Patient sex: M
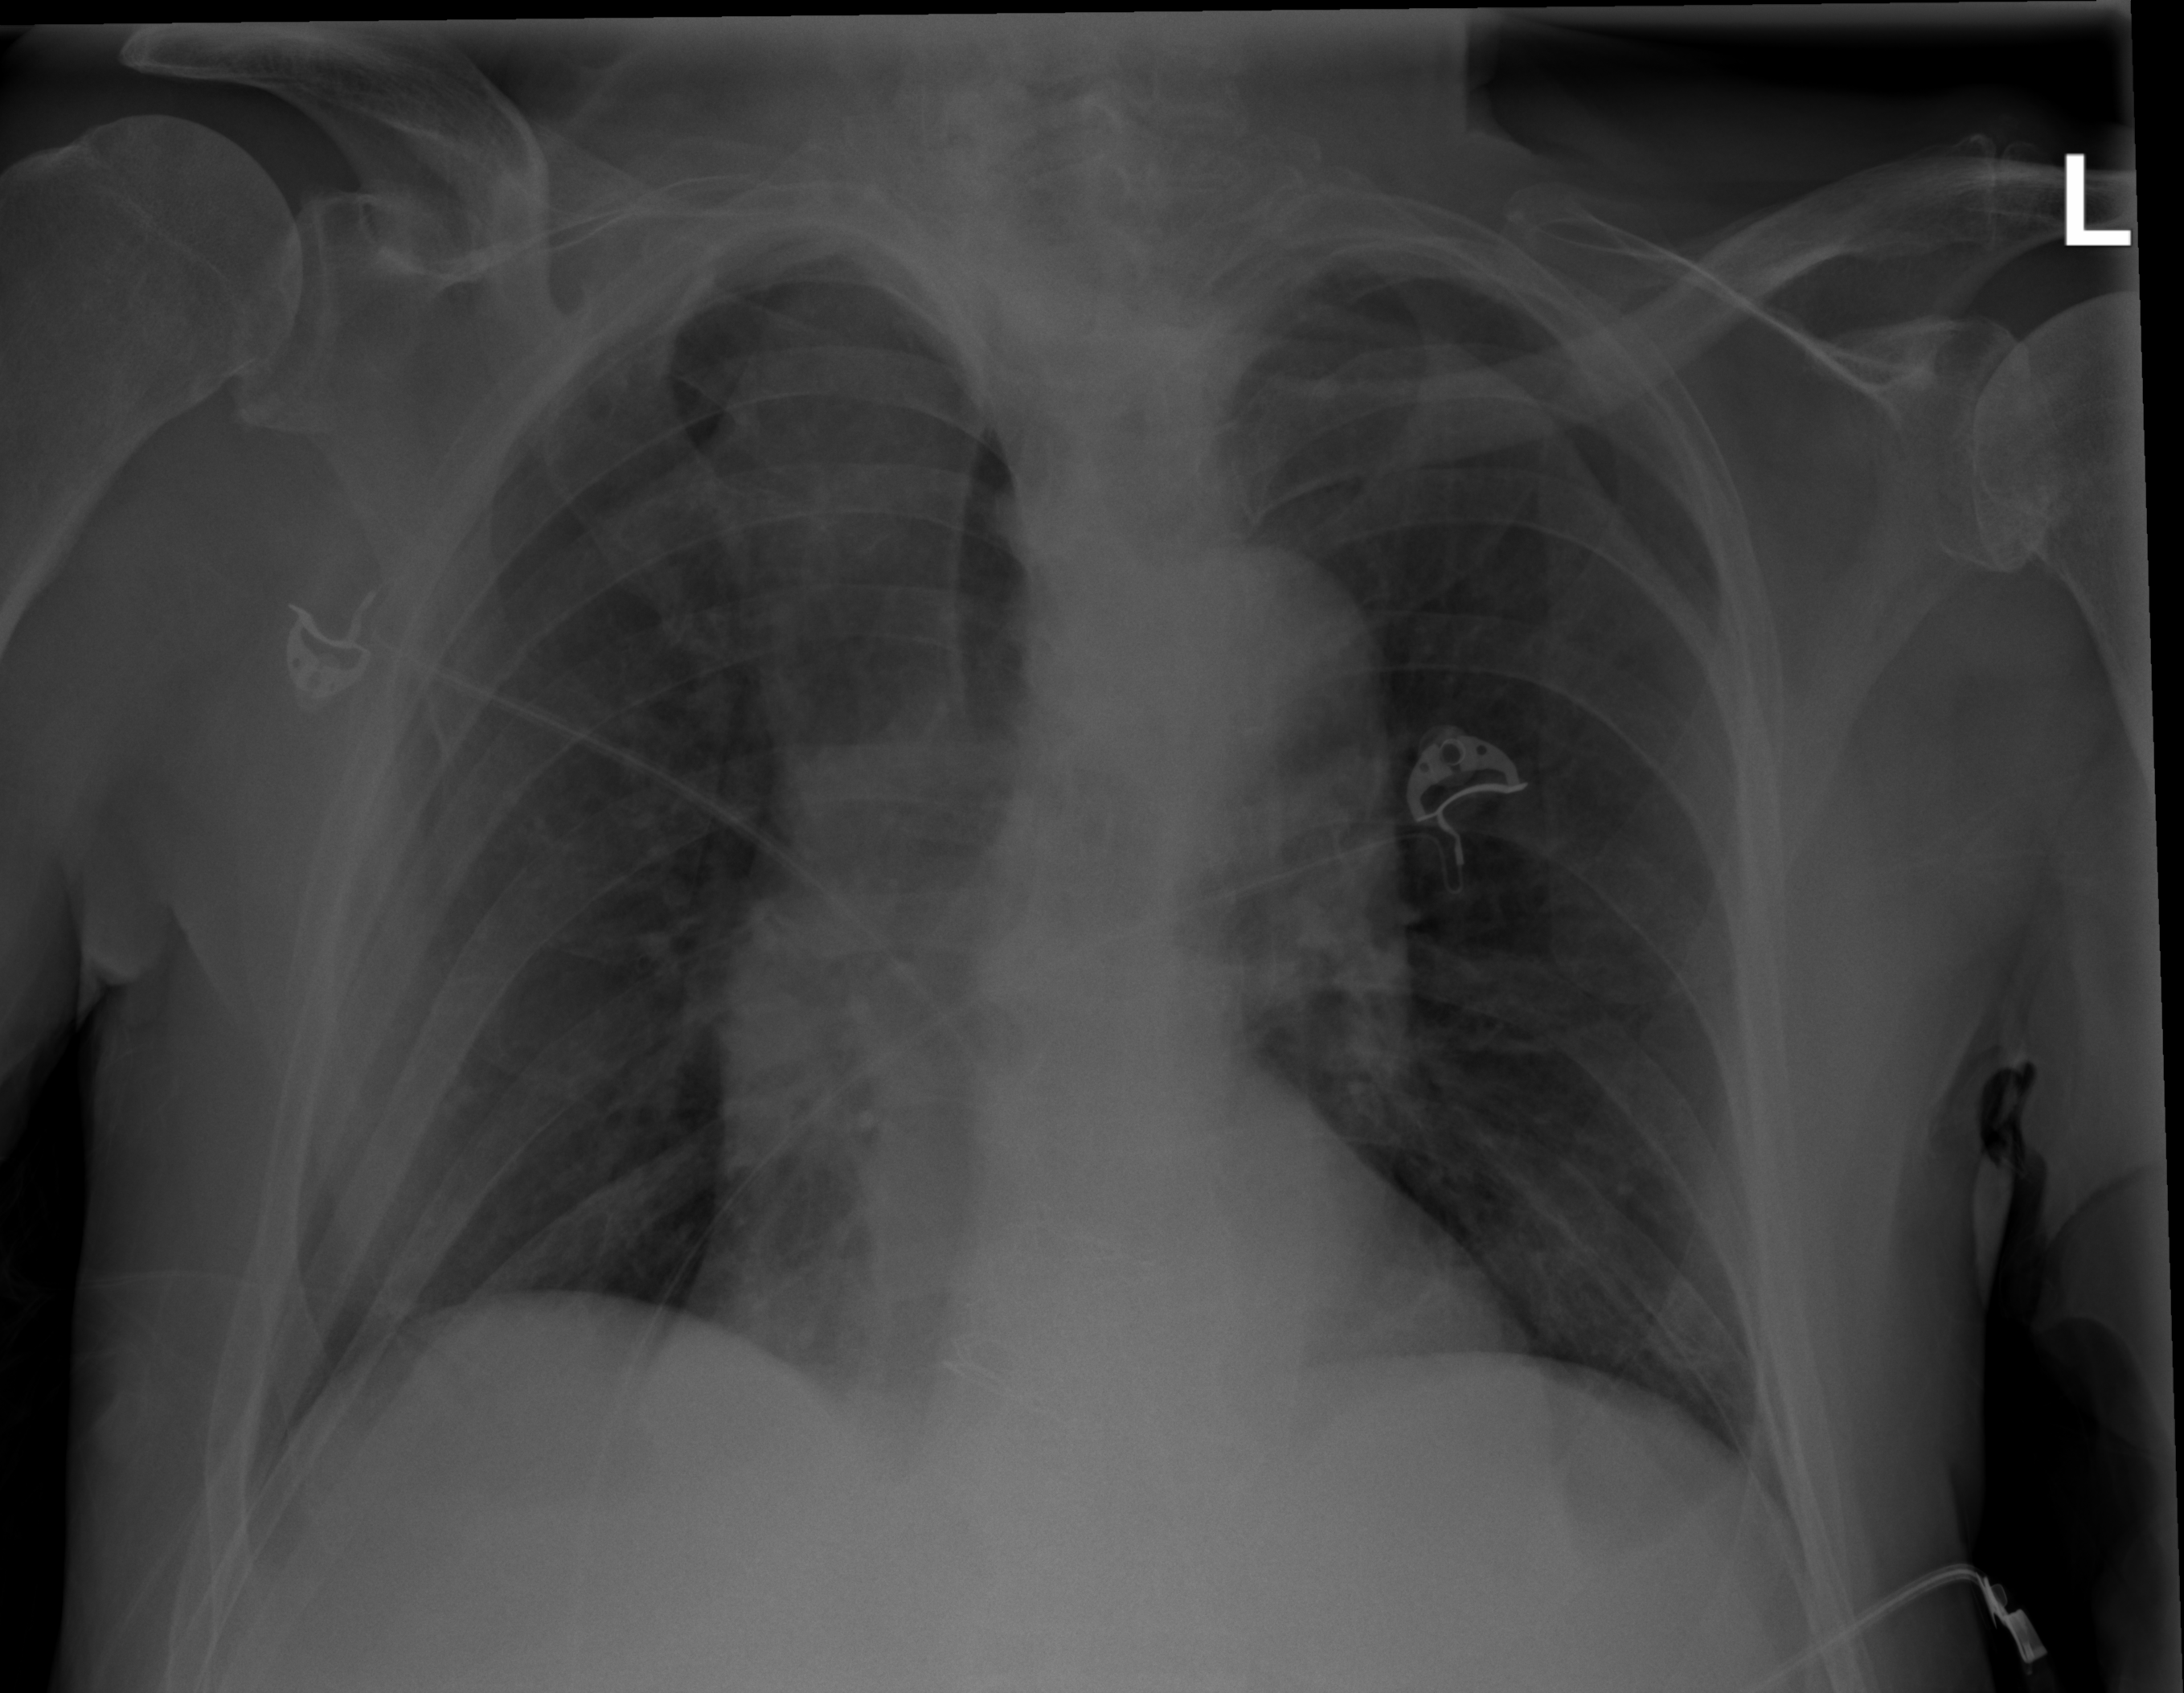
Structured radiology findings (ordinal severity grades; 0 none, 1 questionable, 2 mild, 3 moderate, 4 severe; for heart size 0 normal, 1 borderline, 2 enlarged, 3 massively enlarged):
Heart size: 2
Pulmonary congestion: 2
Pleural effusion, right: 0
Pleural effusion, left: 0
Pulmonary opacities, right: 0
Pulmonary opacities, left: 0
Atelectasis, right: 0
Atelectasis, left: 2